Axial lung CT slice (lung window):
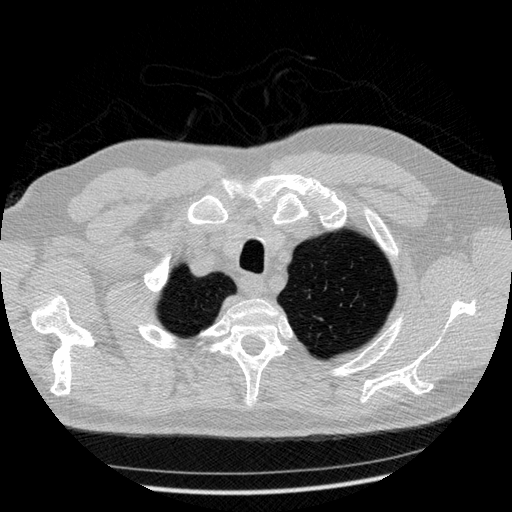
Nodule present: no